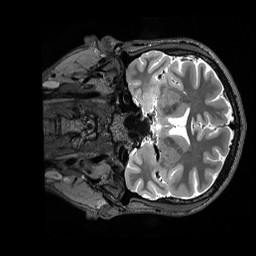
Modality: T2w
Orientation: coronal
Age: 22
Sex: male
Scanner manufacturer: siemens
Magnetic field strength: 3 T
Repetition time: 3.2 s
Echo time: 0.562 s